Interaction volume radius: 5 \u00c5
Interaction volume height: 15 \u00c5
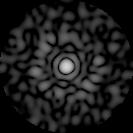
Disorder parameter: 0.8754